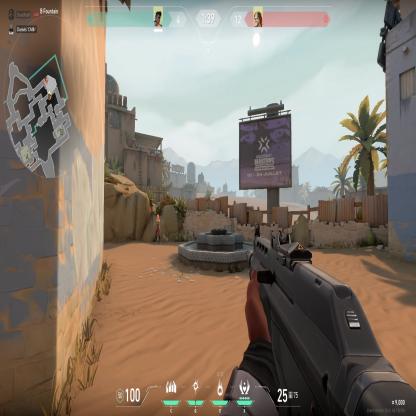
Label: enemy